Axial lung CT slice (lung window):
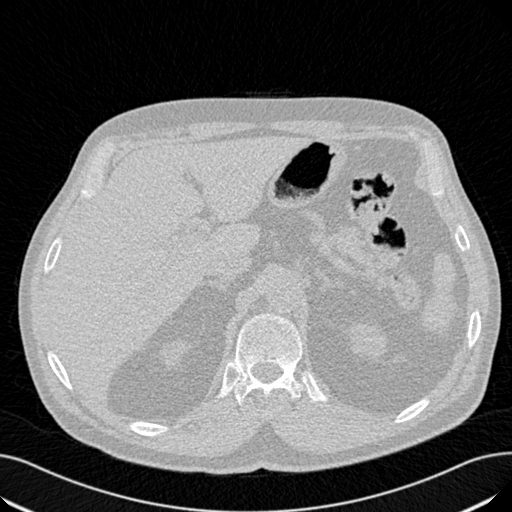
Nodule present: no